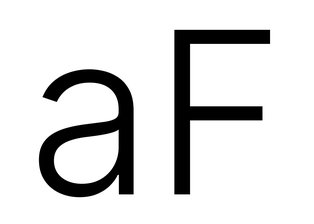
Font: Inter_Light